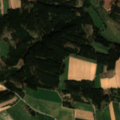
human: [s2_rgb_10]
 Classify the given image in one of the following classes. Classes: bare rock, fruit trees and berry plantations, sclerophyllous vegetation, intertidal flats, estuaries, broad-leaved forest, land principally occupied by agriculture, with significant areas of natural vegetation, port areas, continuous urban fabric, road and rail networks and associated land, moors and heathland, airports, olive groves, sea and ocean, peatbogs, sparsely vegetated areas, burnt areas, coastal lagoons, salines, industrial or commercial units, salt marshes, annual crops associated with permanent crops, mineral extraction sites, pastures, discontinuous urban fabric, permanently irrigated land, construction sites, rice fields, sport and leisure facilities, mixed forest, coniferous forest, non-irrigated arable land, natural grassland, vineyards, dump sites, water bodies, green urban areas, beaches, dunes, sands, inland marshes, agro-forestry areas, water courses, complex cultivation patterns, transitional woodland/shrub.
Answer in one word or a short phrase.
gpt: non-irrigated arable land, land principally occupied by agriculture, with significant areas of natural vegetation, coniferous forest